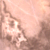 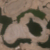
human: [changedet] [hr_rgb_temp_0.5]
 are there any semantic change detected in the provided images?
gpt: Four different shaped reservoirs were created in the desert.